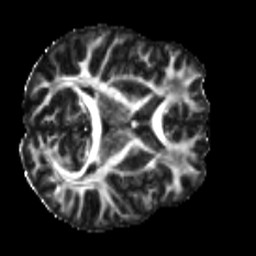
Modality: FA
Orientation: axial
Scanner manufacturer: siemens
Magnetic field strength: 3 T
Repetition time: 4 s
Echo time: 0.0594 s